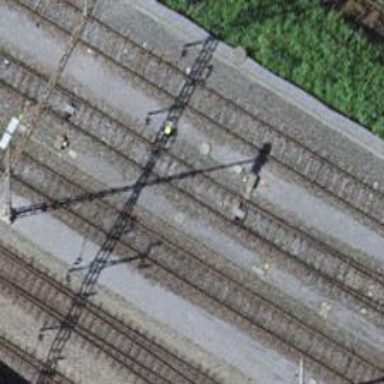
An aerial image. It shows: Railway switch.